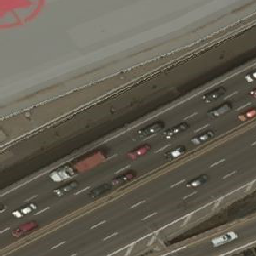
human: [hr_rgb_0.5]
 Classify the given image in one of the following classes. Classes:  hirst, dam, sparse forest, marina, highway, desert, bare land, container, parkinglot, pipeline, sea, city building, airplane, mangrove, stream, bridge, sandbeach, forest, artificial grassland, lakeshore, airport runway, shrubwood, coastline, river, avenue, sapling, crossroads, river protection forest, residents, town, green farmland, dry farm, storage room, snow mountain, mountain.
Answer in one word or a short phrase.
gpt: highway